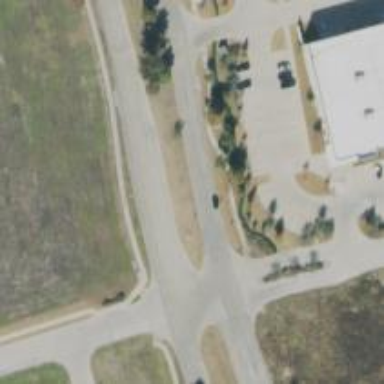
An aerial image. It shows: Tertiary road with separate sidewalks.